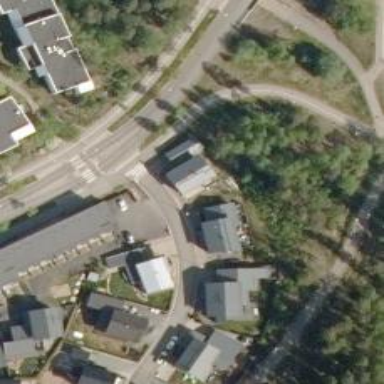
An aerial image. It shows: Marked crossing on the road.